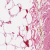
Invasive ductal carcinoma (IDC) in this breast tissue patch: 0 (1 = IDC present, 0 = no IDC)